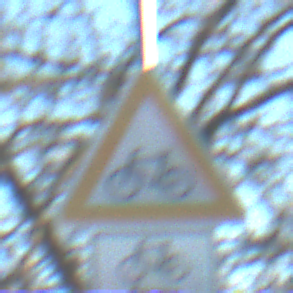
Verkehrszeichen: RadverkehrRechts
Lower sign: RichtungsangabeDurchPfeile9
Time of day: MorningAfternoon
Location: Outdoor (Nature)
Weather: Clear
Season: NotSpecified
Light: Natural